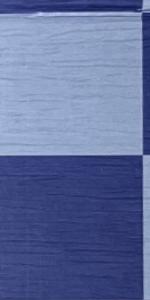
Label: Empty